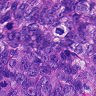
Metastatic tissue present: yes